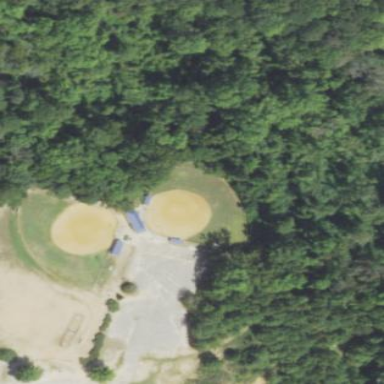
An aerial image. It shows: Baseball pitch for leisure land.